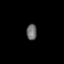
Tissue: prostate
Cell type: T cells
Senescence score: 0.8383
Nuclear area (px): 164
Mean DAPI intensity: 105.982